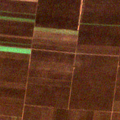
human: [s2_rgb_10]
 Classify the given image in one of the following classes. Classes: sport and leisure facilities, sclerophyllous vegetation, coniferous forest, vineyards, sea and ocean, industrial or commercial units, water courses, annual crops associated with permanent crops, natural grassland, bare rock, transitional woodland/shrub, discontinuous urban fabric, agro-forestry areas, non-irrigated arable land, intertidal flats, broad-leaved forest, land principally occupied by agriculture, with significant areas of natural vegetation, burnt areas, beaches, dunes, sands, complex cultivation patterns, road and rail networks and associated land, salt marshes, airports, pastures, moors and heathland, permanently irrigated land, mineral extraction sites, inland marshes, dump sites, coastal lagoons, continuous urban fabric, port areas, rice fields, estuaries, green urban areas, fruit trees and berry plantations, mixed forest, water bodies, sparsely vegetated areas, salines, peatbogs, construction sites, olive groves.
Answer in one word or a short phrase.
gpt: non-irrigated arable land